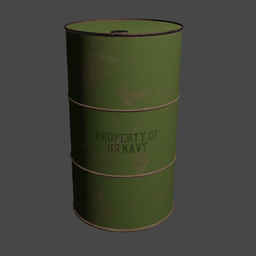
Label: tools